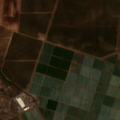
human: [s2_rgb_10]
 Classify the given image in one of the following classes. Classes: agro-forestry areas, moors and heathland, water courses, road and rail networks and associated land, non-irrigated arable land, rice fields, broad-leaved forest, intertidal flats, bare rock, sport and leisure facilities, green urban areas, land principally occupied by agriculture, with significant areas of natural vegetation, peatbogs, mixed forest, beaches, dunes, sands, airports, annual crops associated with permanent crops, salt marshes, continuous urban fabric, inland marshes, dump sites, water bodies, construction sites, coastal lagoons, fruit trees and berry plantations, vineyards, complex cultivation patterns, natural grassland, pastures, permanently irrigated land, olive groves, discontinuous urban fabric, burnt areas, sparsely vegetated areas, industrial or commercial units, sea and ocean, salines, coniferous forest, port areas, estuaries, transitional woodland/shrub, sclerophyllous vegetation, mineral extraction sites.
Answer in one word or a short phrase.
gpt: non-irrigated arable land, permanently irrigated land, vineyards, fruit trees and berry plantations, olive groves